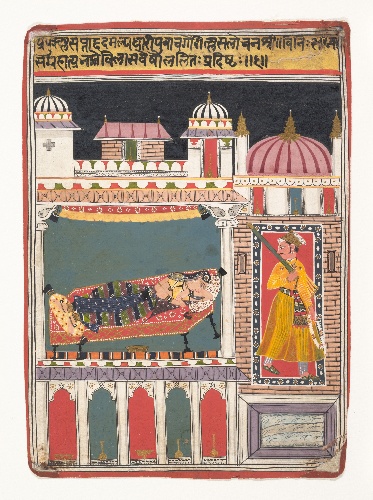
Date: ca. 1680–90
Object type: Folio
Classification: Paintings
Medium: Ink and opaque watercolor on paper
Culture: India (Madhya Pradesh, Malwa)
Dimensions: 7 3/4 x 5 1/2 in. (19.7 x 14 cm)
Department: Asian Art
Credit line: Gift of Jeffrey Paley, 1975
Accession year: 1975
Repository: Metropolitan Museum of Art, New York, NY
Tags: Men|Women|Sleeping|Beds